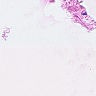
Metastatic tissue present: no